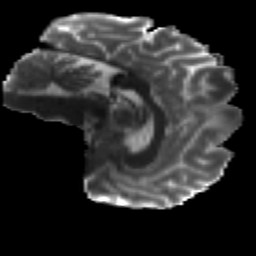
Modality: T2w
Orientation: sagittal
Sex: male
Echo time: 0.114 s